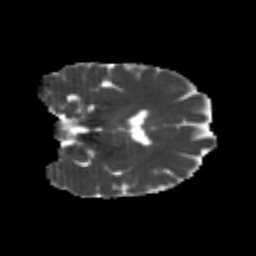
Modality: MD
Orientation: coronal
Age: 24
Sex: female
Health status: healthy
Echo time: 0.074 s